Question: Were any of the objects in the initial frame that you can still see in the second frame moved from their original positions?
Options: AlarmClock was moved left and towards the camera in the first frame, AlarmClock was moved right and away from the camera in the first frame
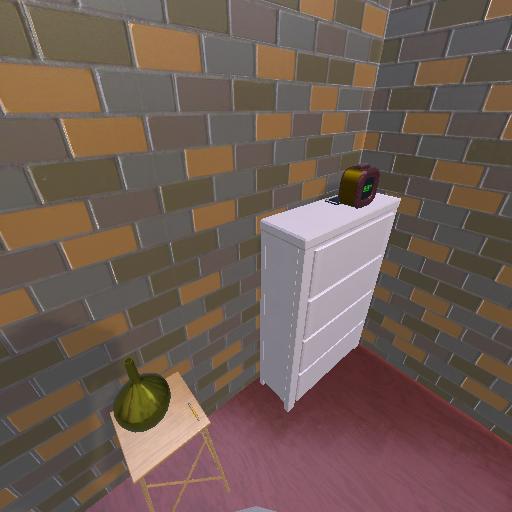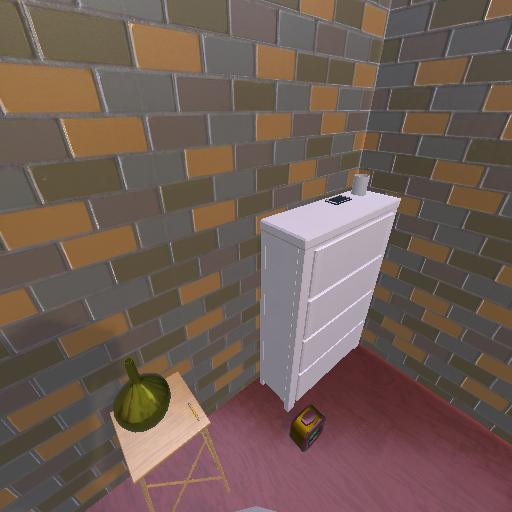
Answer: AlarmClock was moved left and towards the camera in the first frame